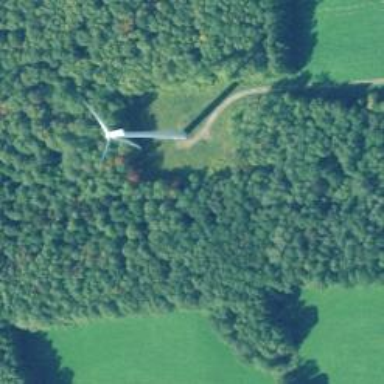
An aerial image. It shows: Wind generator powered by horizontal-axis wind turbine.